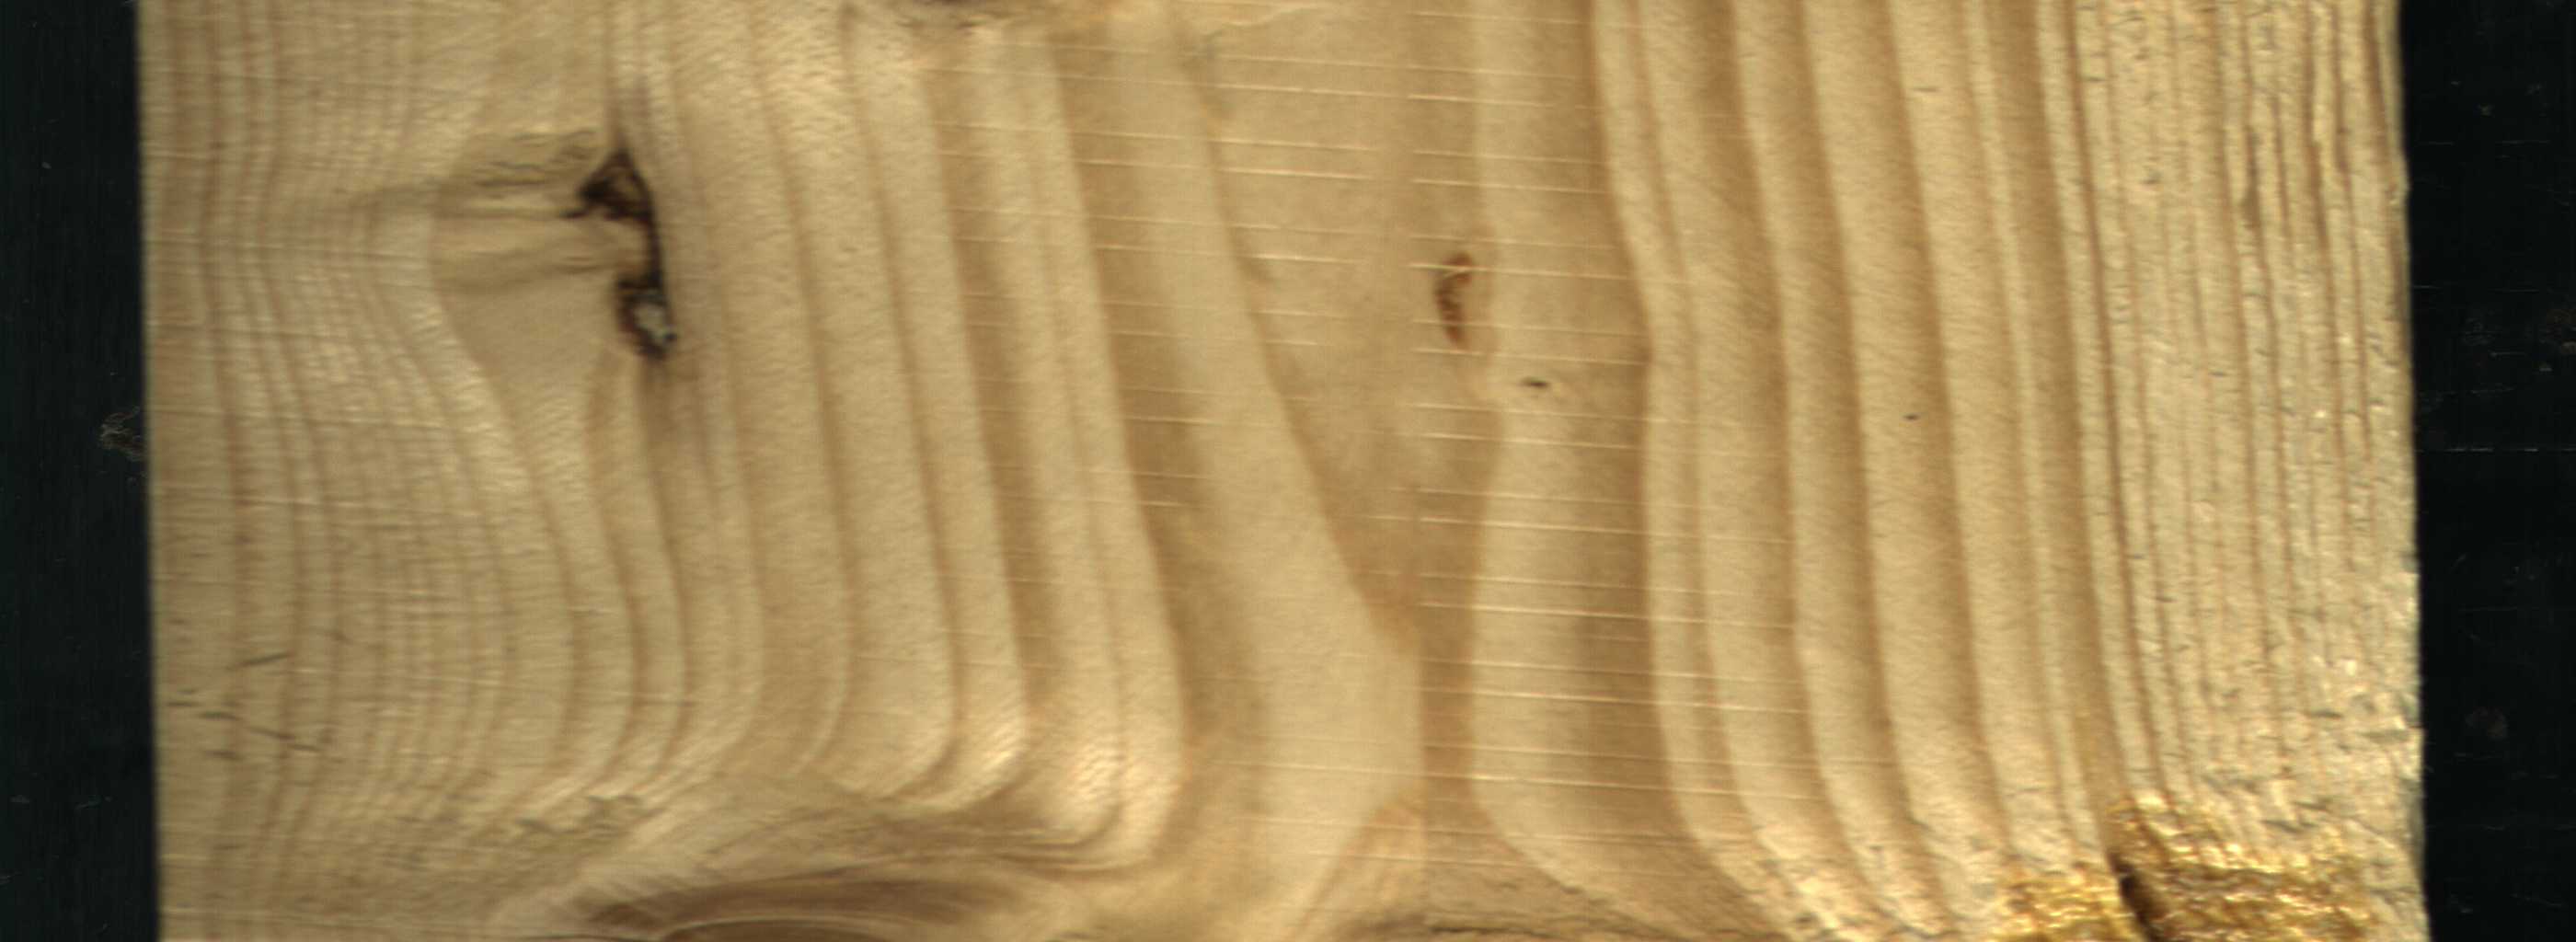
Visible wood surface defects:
resin
resin
resin
Live_Knot